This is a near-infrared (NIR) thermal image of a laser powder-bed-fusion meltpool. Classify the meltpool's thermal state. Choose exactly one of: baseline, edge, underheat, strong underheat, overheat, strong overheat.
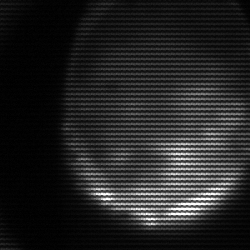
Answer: edge